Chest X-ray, PA view. Patient: 58 years old, sex F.
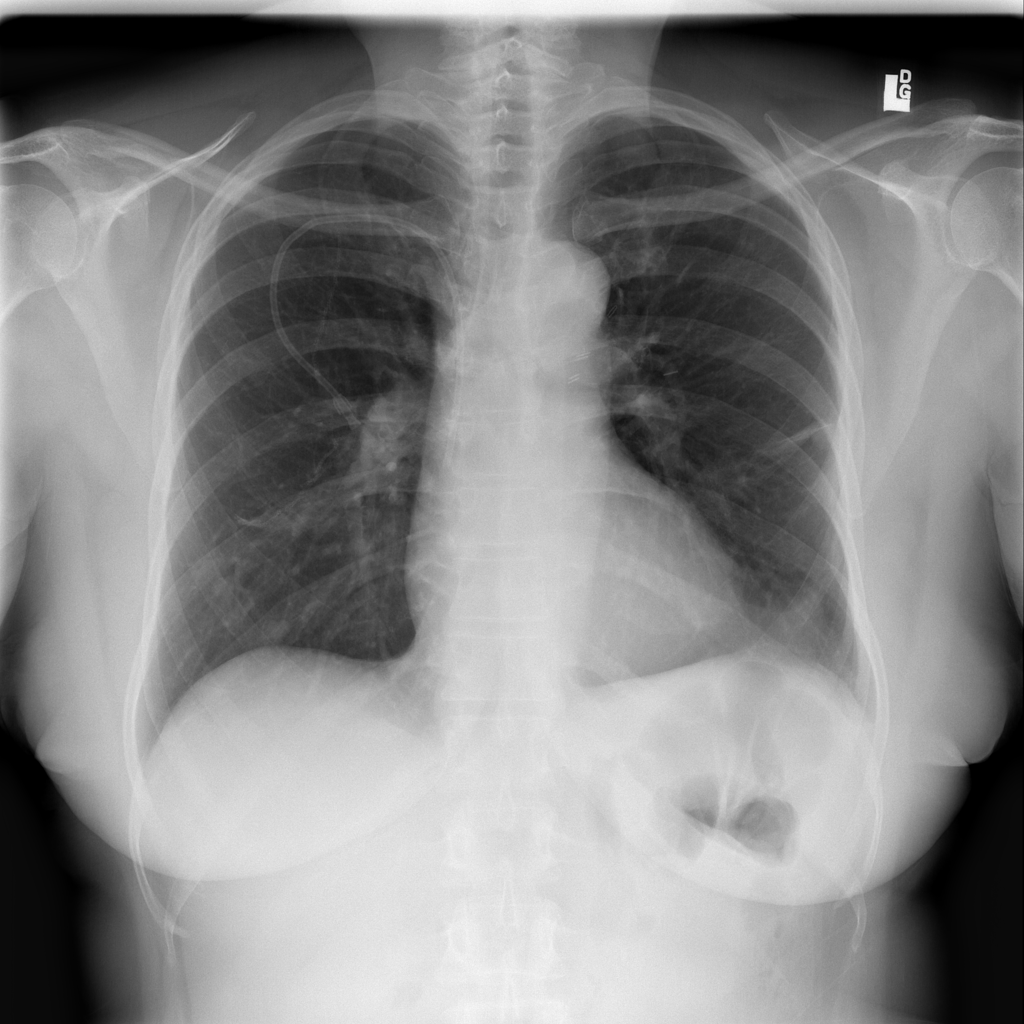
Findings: Effusion